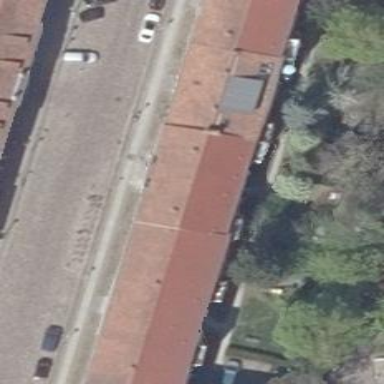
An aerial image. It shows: Historic residential building with yellow walls and gabled roof made of red roof tiles. The architecture style is baroque.